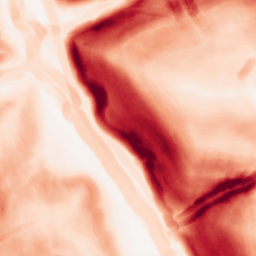
Category: morphological
Decomposition family: morphological_gradient
Decomposition parameters: size: 7
shape: disk
Upsampling method: linear_exact
Upsampling parameters: scale: 2
Upsampling scale: 2